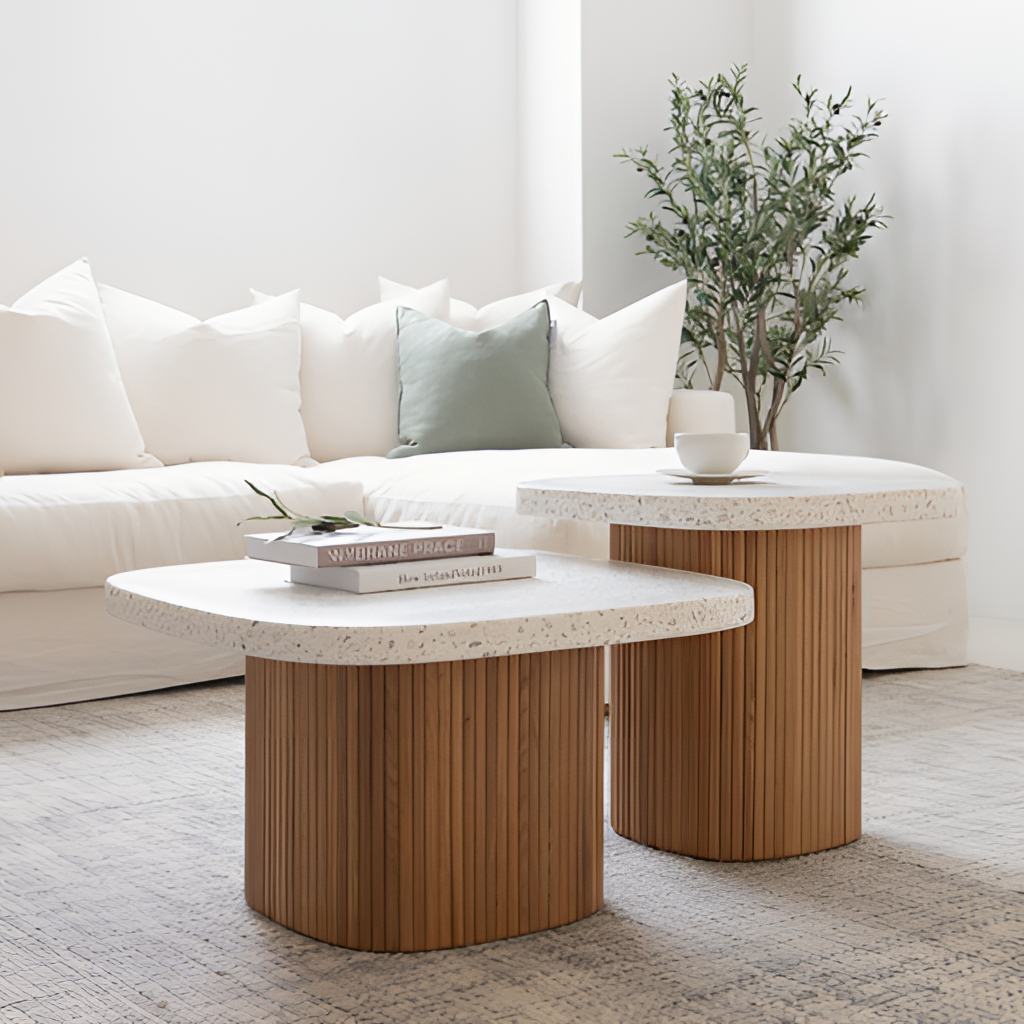
white fabric sectional sofa, living room, carpet flooring, with abstract pattern, white paint wallpaper, with solid pattern, contemporary